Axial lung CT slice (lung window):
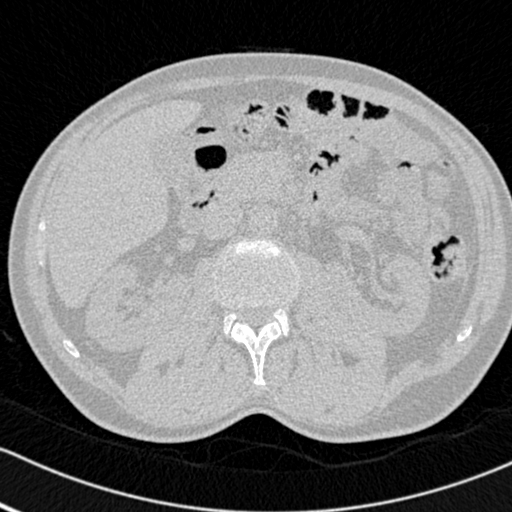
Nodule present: no